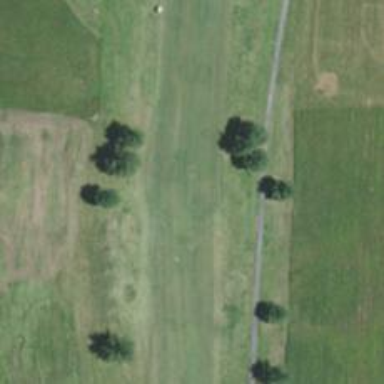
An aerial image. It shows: Golf hole.